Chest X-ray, PA view. Patient: 48 years old, sex M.
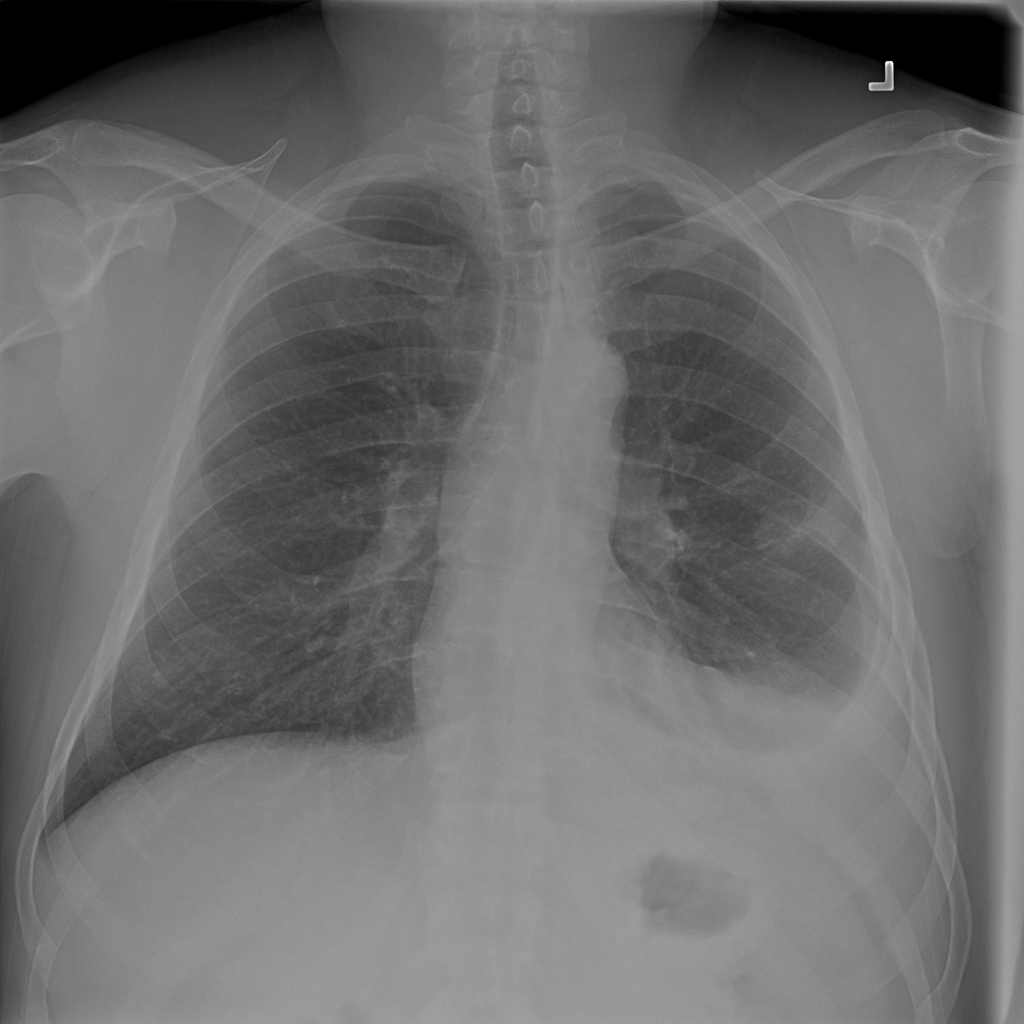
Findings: Consolidation, Effusion, Mass